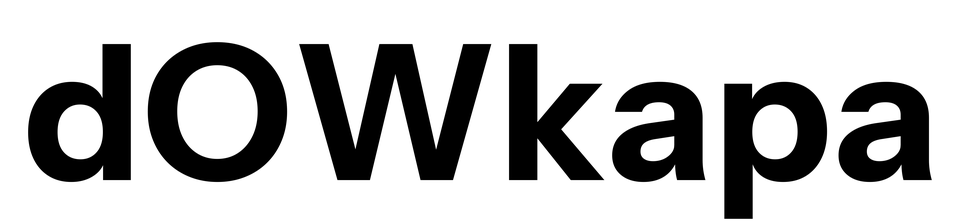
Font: InstrumentSans_Bold